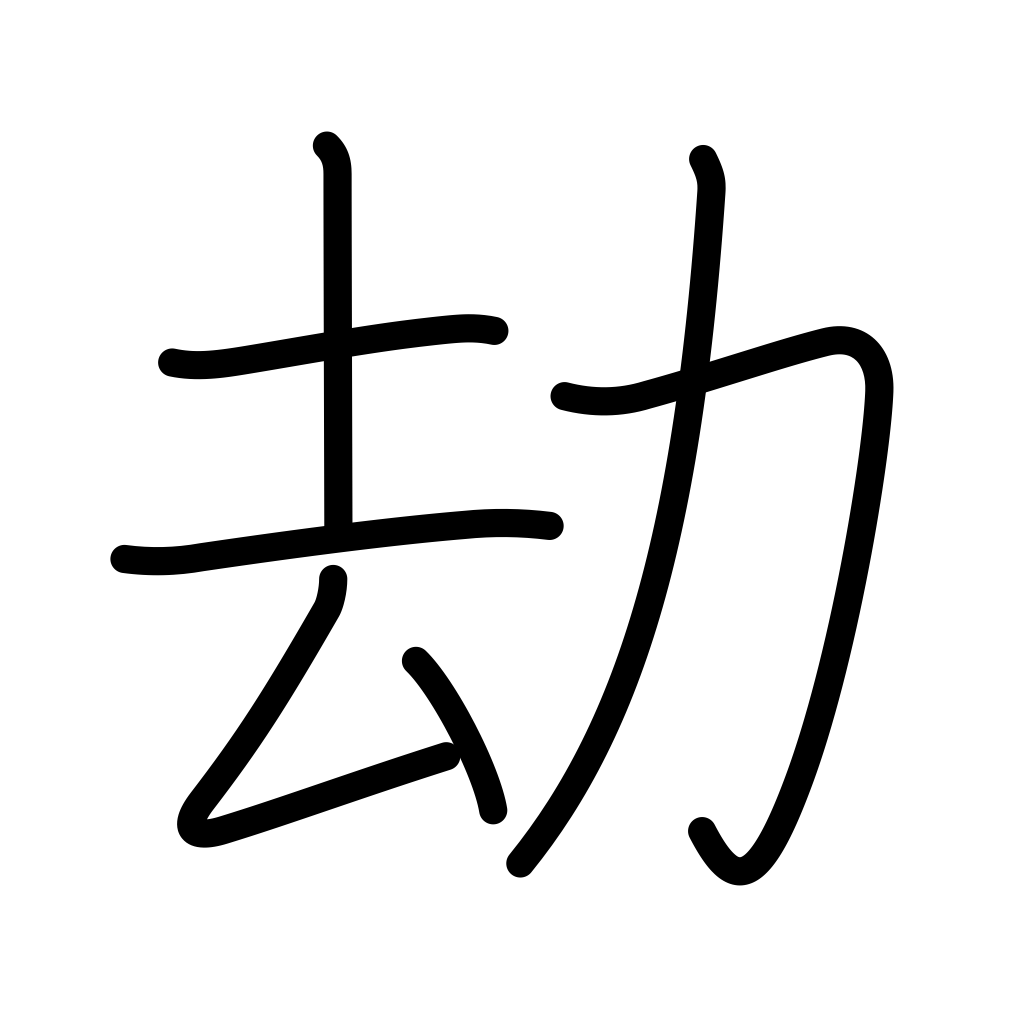
Meaning: threat, long ages